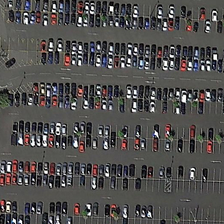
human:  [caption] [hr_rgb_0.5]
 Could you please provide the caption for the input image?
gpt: many cars are parked in a large parking lot with some empty parking spaces .

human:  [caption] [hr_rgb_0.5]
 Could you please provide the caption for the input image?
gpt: many cars are parked in a large parking lot with some empty parking spaces .

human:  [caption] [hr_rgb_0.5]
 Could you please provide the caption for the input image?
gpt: many cars are parked in a large parking lot with some empty parking spaces .

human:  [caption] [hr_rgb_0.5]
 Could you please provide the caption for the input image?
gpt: many cars are parked in a large parking lot with some empty parking spaces .

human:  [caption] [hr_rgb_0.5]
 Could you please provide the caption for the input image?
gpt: many cars are parked in a large parking lot with some empty parking spaces .